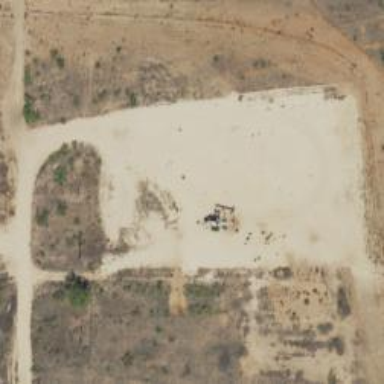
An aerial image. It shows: Petroleum well.